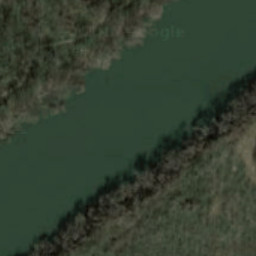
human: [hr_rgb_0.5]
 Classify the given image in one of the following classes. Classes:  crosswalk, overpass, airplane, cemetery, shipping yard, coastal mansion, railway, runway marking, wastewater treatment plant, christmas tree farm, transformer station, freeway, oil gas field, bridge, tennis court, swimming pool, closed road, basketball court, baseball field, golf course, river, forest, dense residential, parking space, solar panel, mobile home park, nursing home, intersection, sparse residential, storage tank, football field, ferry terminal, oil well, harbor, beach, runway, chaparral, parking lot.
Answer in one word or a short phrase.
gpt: river